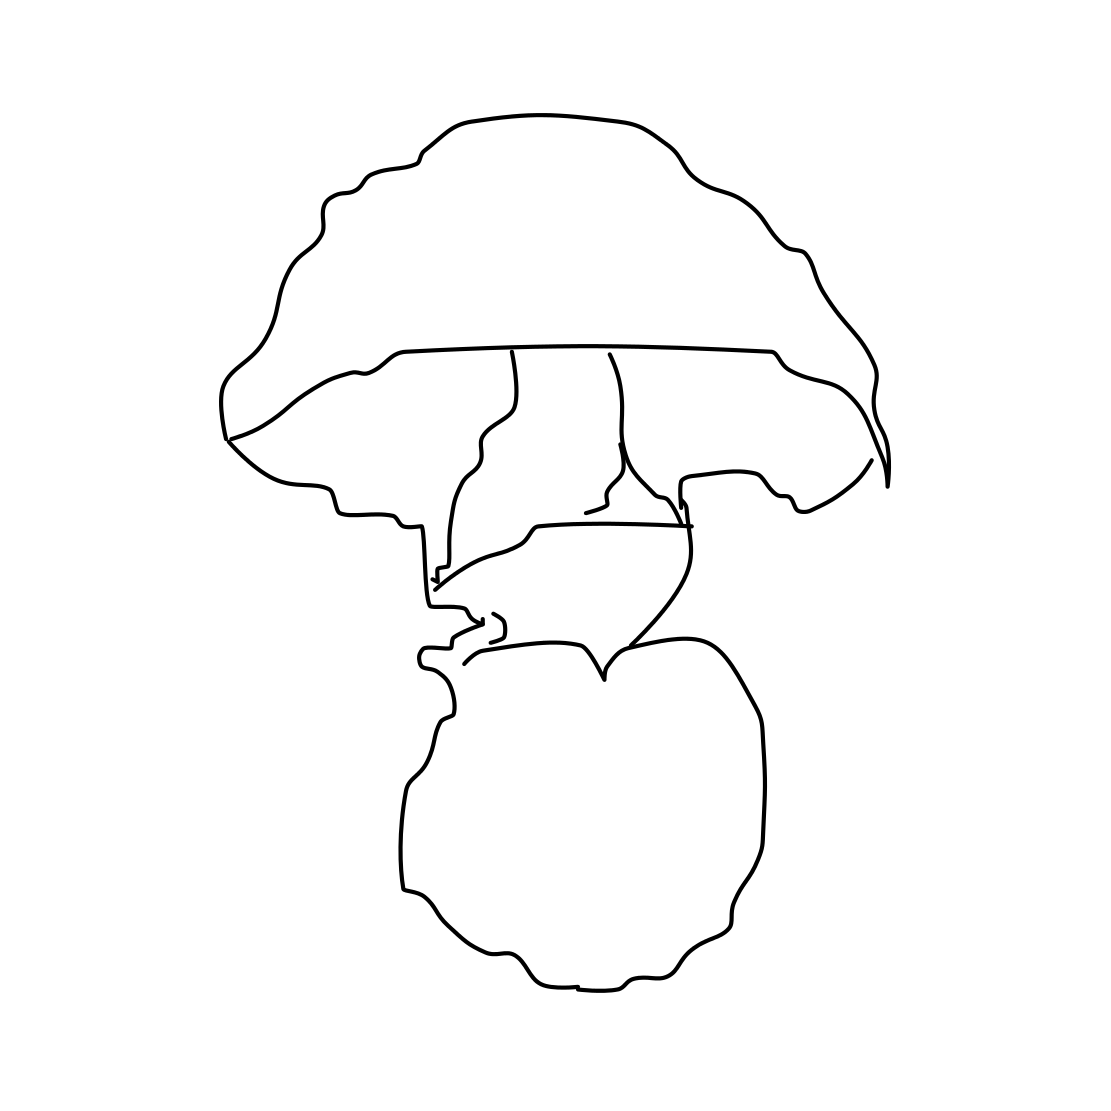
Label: mushroom